Interaction volume radius: 5 \u00c5
Interaction volume height: 20 \u00c5
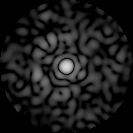
Disorder parameter: 0.8247